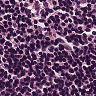
Metastatic tissue present: no